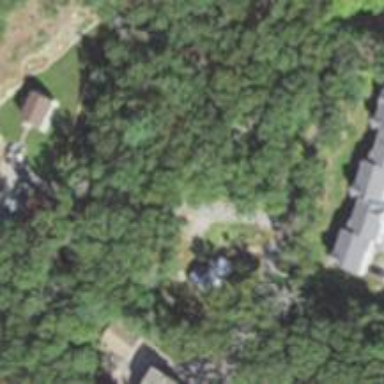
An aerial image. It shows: Residential driveway used as service road.